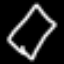
Label: diamond